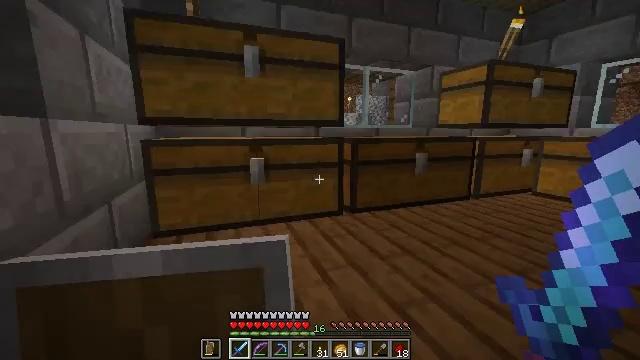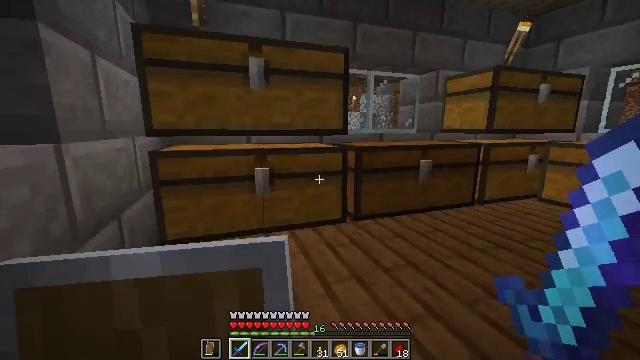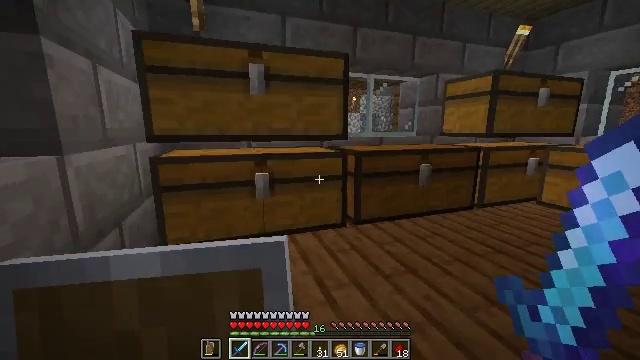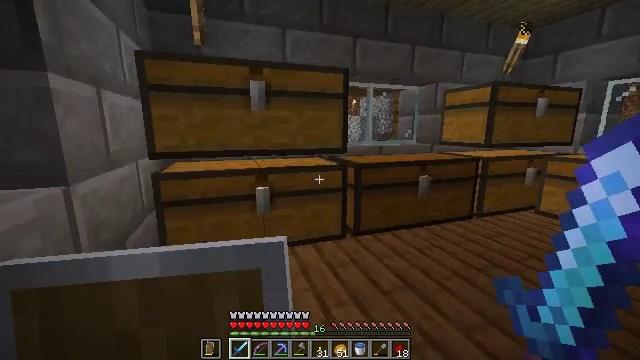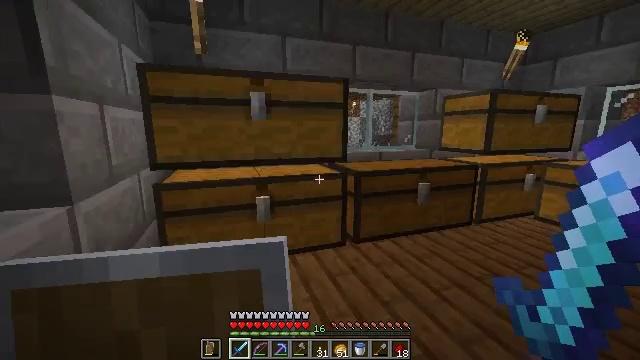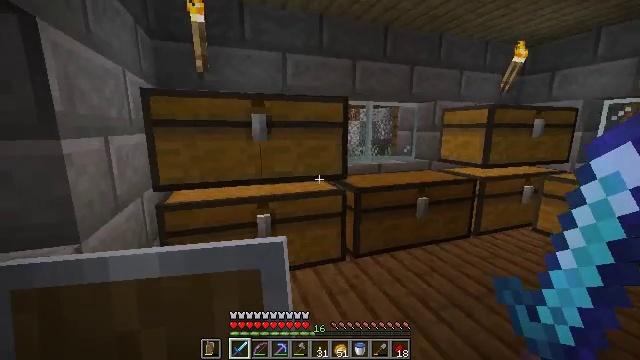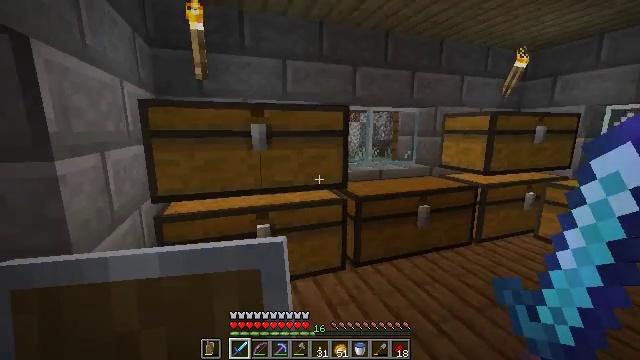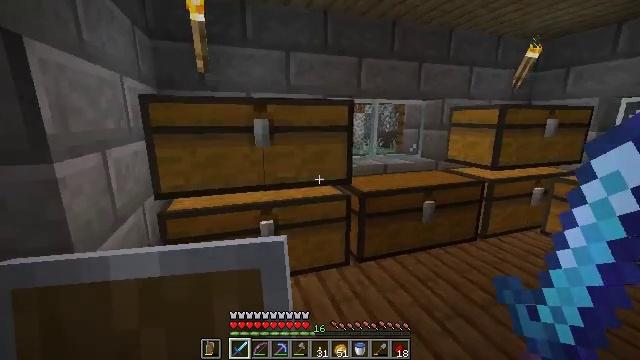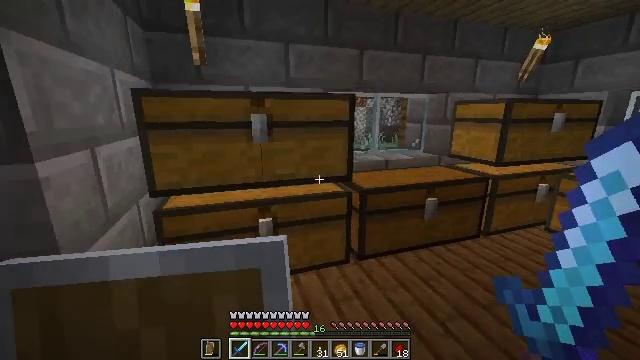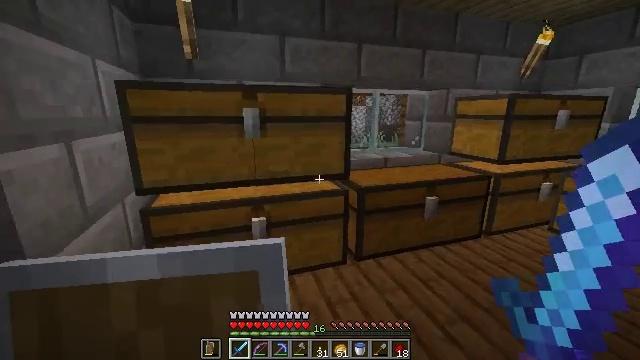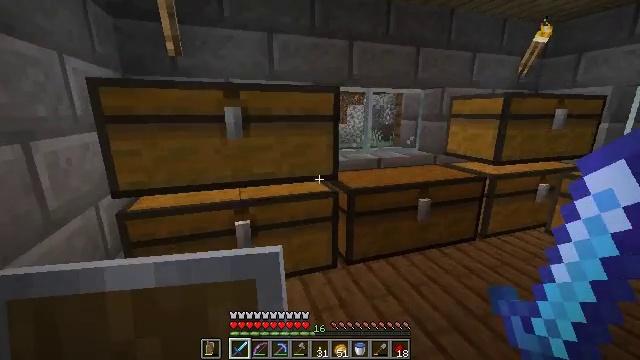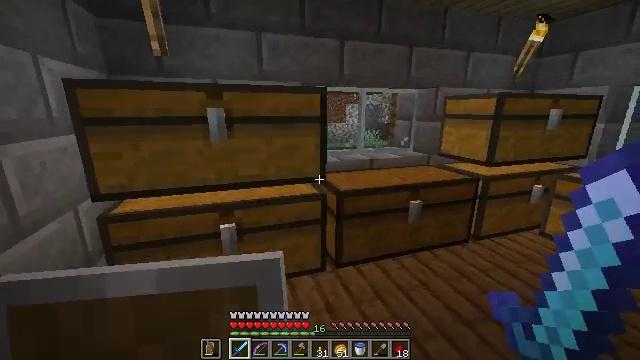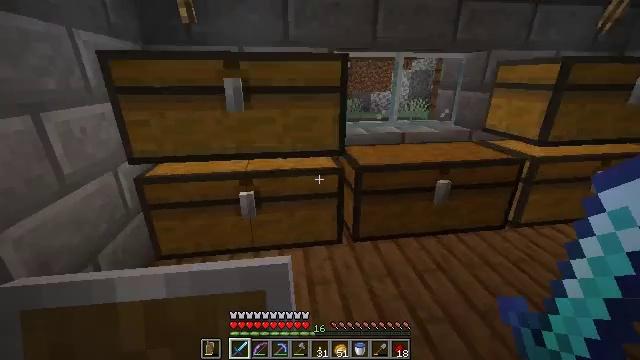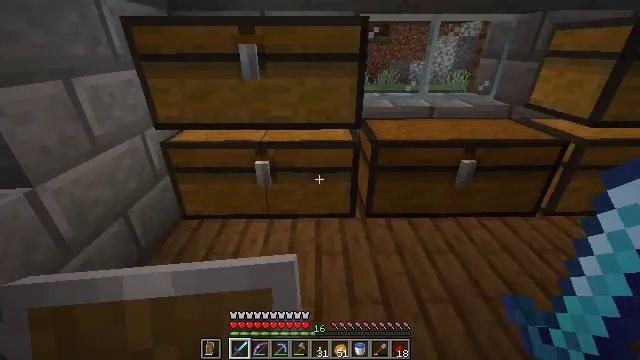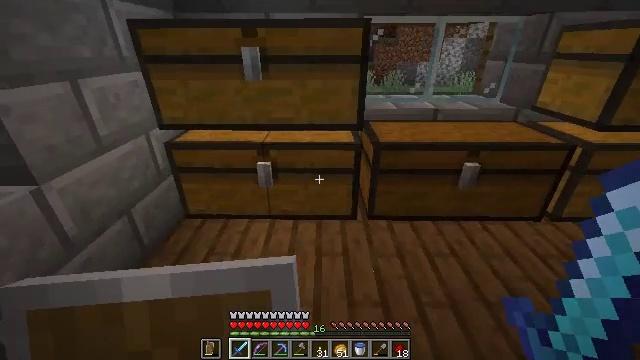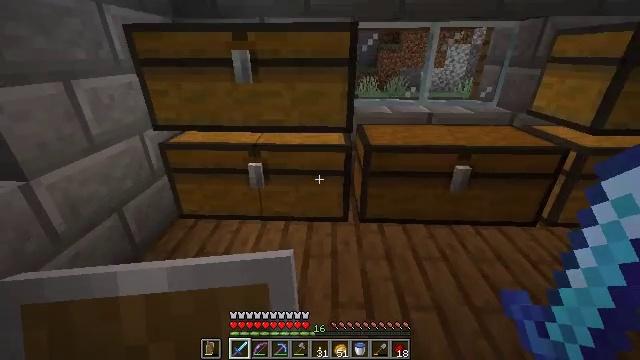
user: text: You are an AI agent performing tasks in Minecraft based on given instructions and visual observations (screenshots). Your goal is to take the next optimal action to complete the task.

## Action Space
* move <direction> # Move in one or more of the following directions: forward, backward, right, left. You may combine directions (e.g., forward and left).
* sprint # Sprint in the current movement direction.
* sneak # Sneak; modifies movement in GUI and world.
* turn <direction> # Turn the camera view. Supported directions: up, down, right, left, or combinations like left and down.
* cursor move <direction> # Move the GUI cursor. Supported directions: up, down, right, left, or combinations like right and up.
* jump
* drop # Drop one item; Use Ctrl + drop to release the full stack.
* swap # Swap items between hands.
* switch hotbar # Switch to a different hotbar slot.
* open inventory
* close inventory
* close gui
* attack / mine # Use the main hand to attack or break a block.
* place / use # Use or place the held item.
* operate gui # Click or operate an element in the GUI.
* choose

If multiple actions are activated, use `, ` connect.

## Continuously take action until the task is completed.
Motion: motion action
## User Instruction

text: Put the necessary items in the crafting grid to make an observer.
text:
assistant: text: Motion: move forward and move right, jump
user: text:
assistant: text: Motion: move forward and move right, jump
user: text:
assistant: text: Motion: move forward and move right, jump
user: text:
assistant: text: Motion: move forward and move right, jump
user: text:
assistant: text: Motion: move forward and move right, jump
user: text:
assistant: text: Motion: move forward and move right, jump
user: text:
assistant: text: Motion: move forward and move right, turn down
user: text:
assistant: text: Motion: move forward and move right, turn down
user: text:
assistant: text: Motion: move right
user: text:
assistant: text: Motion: move right
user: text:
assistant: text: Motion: move right
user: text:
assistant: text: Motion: move right, turn left and down
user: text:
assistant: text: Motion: move right, turn left and down
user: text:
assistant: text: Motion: turn left
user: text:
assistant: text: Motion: turn left and up
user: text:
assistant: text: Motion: no_op
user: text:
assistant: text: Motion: turn left
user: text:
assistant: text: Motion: turn left
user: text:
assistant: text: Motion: no_op
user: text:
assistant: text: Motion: no_op
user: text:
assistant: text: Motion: no_op
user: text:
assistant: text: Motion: no_op
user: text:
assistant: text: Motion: no_op
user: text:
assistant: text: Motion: no_op
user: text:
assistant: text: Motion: turn right and up
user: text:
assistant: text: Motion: turn right
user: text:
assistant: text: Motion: turn right and down
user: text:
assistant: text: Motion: turn right and down
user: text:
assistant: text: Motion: no_op
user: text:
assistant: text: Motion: no_op